Field crop: maize
Growth stage: 2
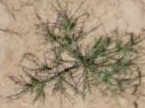
Species: salsola